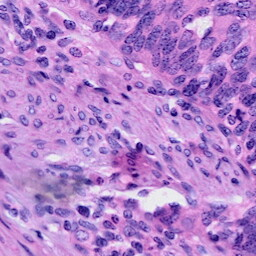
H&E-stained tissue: Cervix